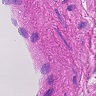
Metastatic tissue present: no